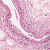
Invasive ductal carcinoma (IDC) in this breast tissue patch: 0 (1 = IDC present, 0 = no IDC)